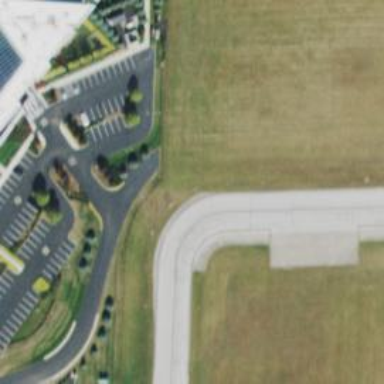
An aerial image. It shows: View of taxiway at the airport.